Question: I'm having some problem with php not counting down till an expire message. I'm trying to create a promotional script which will run based on data set, it may be one day promotion like say Saturday special or few days promotion. The other problem I'm facing is lack of javascript/jquery knowledge to make a basic countdown with ajax instead of static php echo which is updated only on refresh.
Well here is the code that is responsible for the echoing of deal time remaining and a message if expired. Here is the file which is included in the index page to build the deal bar html with php.
'''
$now = new DateTime();
$ends = new DateTime('Mar 22, 2015, 11:00 am');
$left = $now->diff($ends);
if($now != $ends) {
$promo_d = $left->format('%a'); #days
$promo_h = $left->format('%h'); #hours
$promo_m = $left->format('%i'); #min
$promo_s = $left->format('%s'); #sec
$deal = "Expires in: ".$promo_h." hours ".$promo_m." min ".$promo_s." sec";
} else {
$deal = "Expired!";
}
$html = <<<DEALBAR
<div class="row-fluid">
<div class="col-xs-12 col-sm-12 col-md-12 col-lg-12">
<br>
<div class="offer offer-success">
<div class="shape">
<div class="shape-text">
<i class="fa fa-scissors fa-2x"></i>
</div>
</div>
<div class="offer-content">
<h2 class="lead">
<strong>Saturday Special !!!</strong> <span class="pull-right"><i class="fa fa-clock-o"></i> ($deal)</span>
</h2>
<hr>
<p style="font-size:16px">
This is a one day Saturday Special active till March 22, 2015 9:00AM. Simply quote <span class="label label-success">SAT 40</span> during your service call to resive $40 dollars off your work order.
</p>
</div>
</div>
<br>
</div>
</div>
DEALBAR;
echo $html;
'''

and here is the jquery I used for an older countdown timer, but I sadly have no clue how to make it work with above code nicely :(
'''
function startTimer(duration, display) {
var timer = duration, minutes, seconds;
setInterval(function () {
minutes = parseInt(timer / 60, 10)
seconds = parseInt(timer % 60, 10);
minutes = minutes < 10 ? "0" + minutes : minutes;
seconds = seconds < 10 ? "0" + seconds : seconds;
display.text(minutes + ":" + seconds);
if (--timer < 0) {
timer = duration;
}
}, 1000);
}
jQuery(function ($) {
var fiveMinutes = 60 * 28,
display = $('.deal-countdown');
startTimer(fiveMinutes, display);
});
'''
Can some one explain why my script is not echoing "Expired!" and instead keeps going and how would I be able to make the jquery work with the above script? Instead of updating data on page refresh?
Thanks in advance
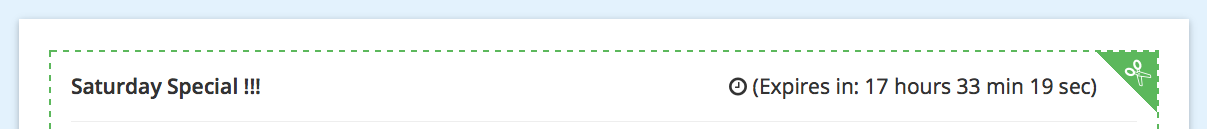
Answer: '''
if($now != $ends) {
'''
will work only for that very second when they both match, one second after that it will again go wrong. You need
'''
if($now <= $ends) {
'''
This will it will create your time string only if 'now' is not beyond 'ends'